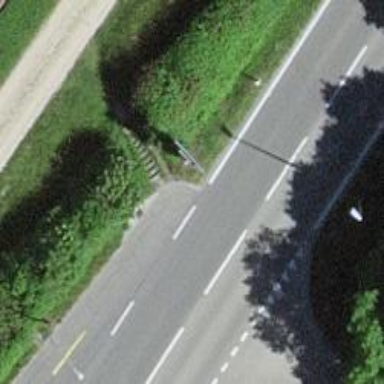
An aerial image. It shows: Set of steps on the road.